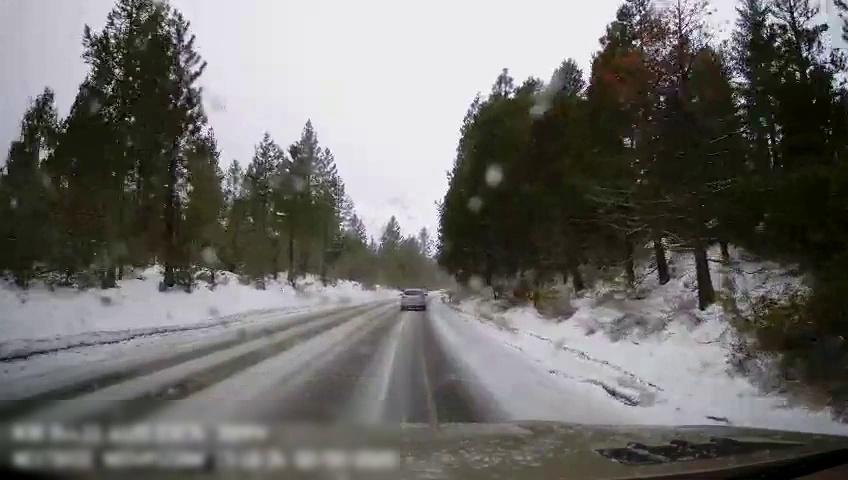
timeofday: Day
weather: Snowy
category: Drivable Space
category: Vehicles | SUV
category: Lanes | Opposite Lane